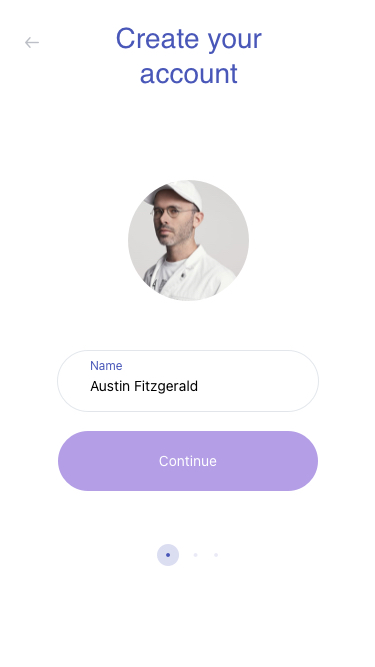
Text in this UI design:
Name
Austin Fitzgerald
Create your
account